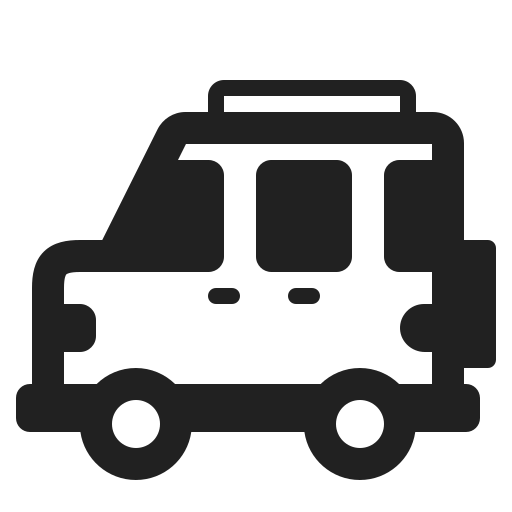
sport utility vehicle high contrast